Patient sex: F
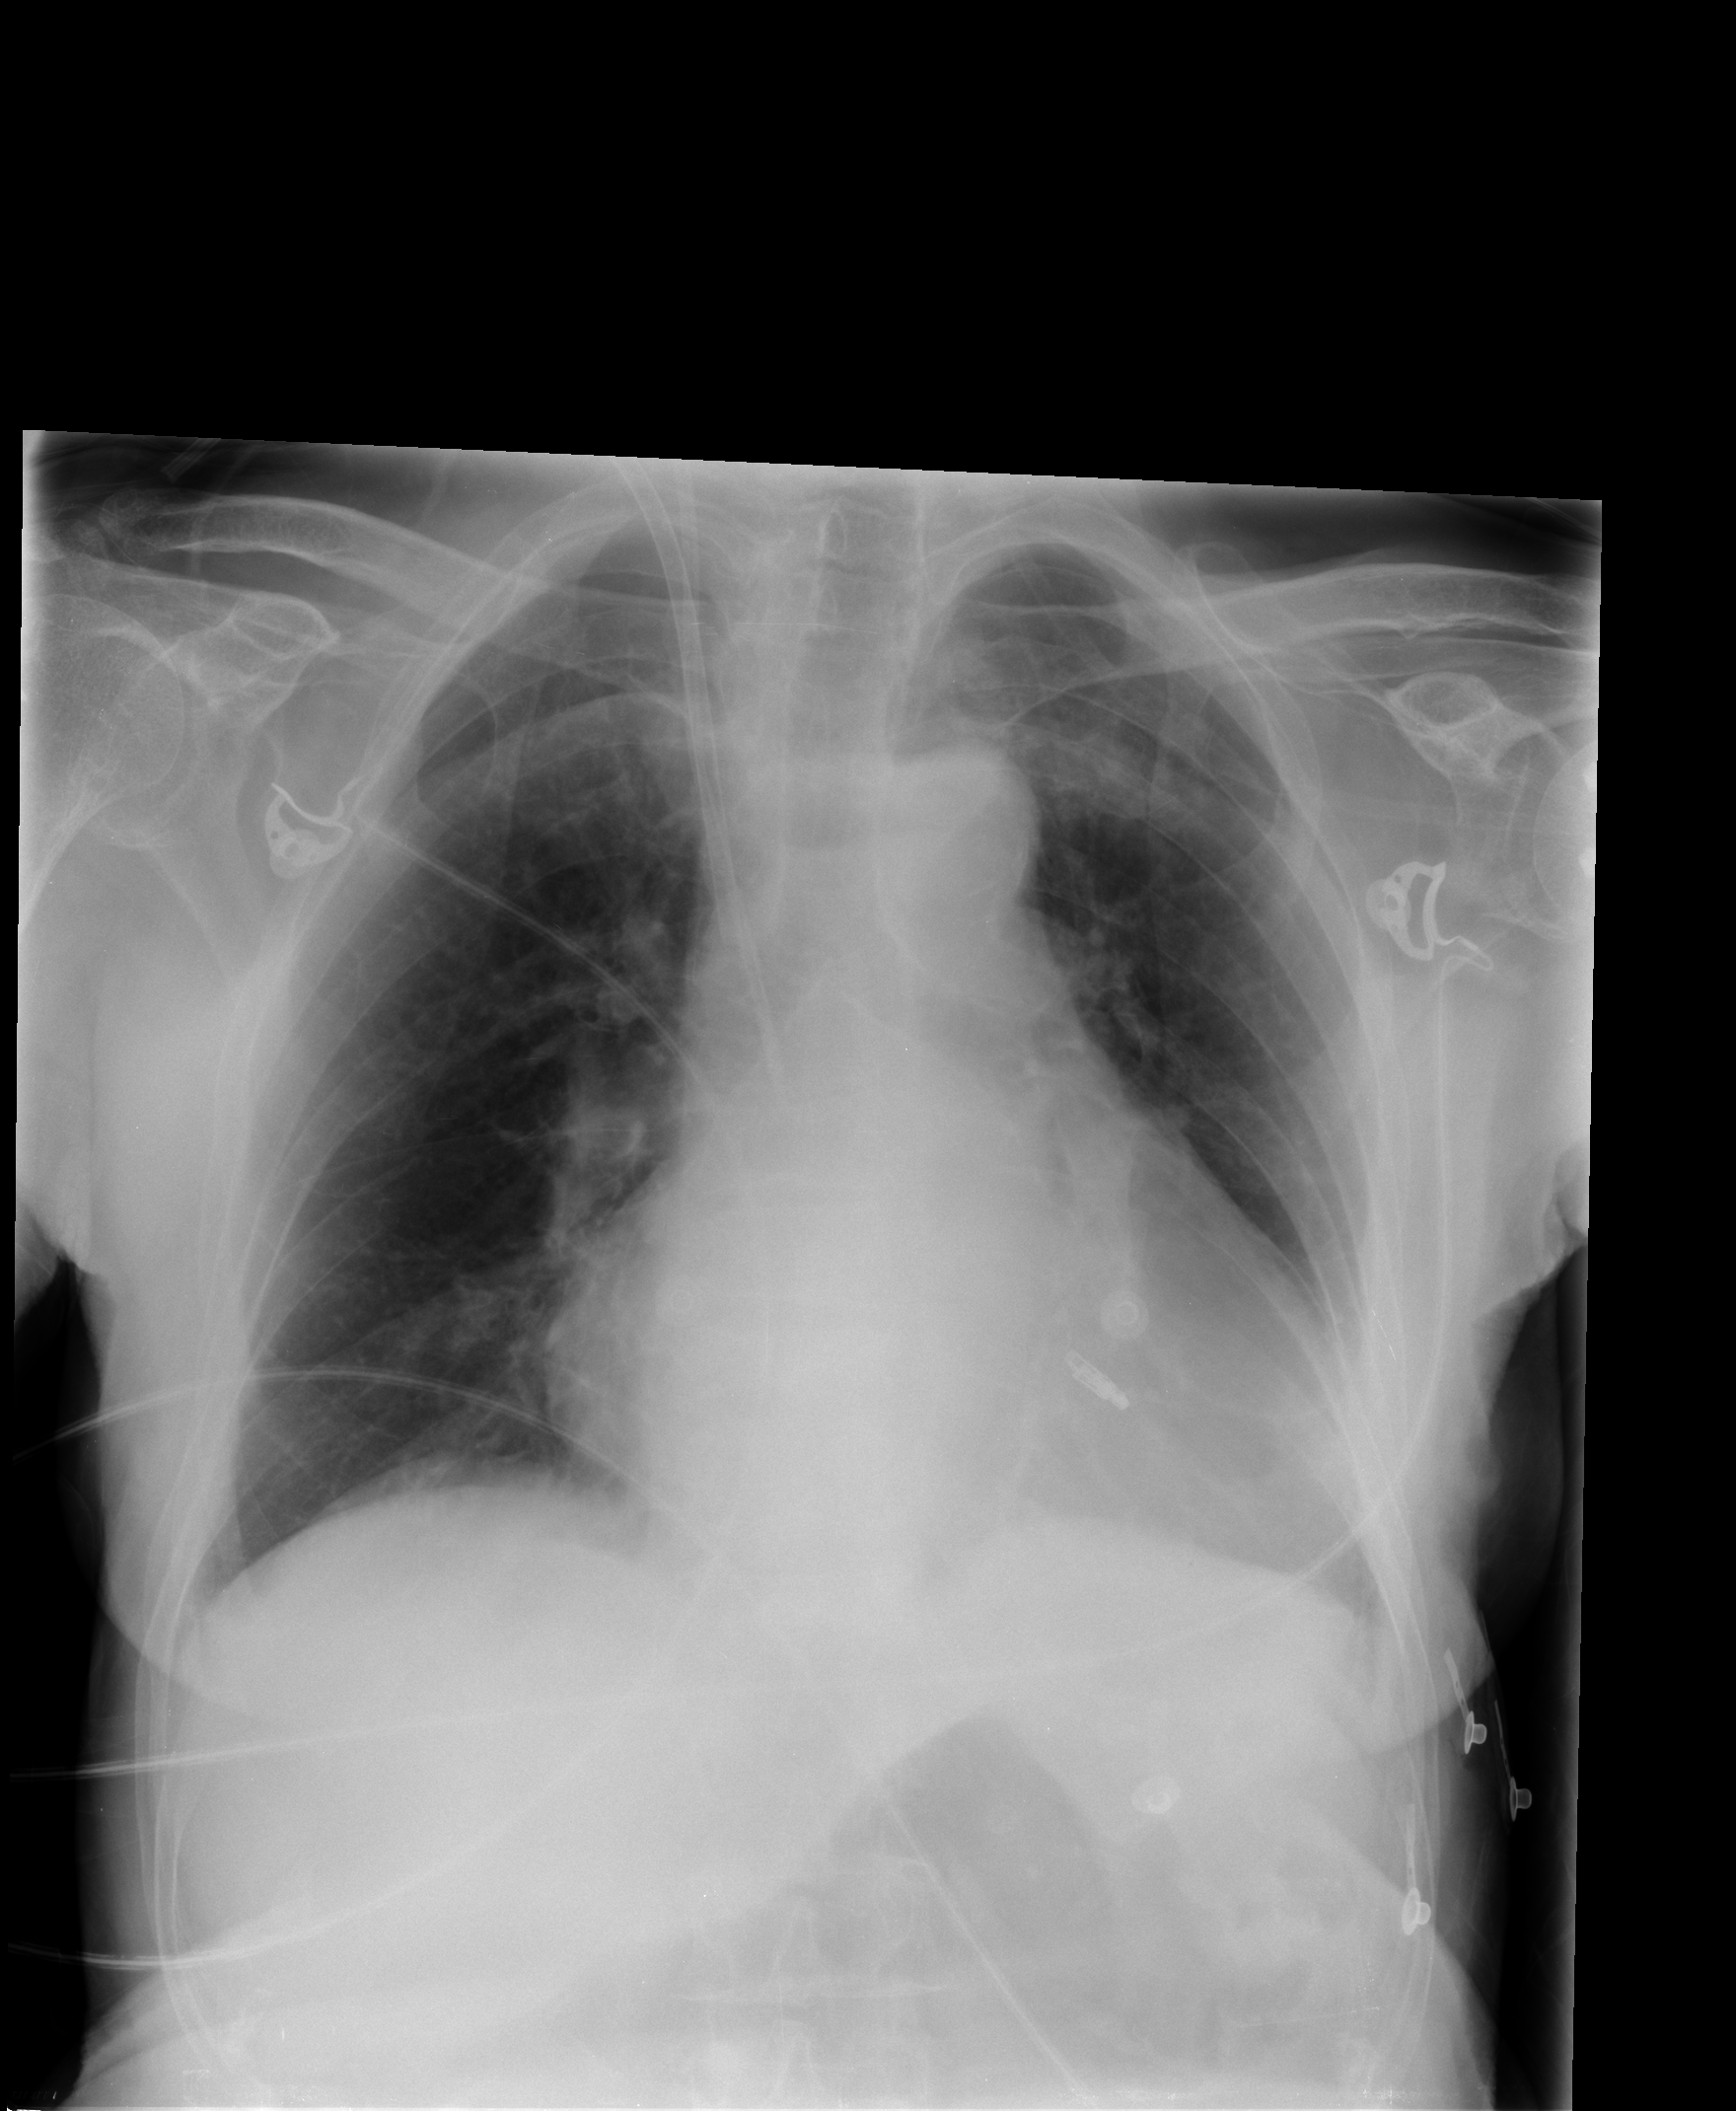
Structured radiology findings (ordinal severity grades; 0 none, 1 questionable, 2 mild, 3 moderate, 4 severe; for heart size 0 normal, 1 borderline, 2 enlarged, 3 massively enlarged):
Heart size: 3
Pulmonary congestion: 1
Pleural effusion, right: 0
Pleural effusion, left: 1
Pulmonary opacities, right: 0
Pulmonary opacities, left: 0
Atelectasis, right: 2
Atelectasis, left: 2